Question: Was wondering how I would implement a 'Click everywhere but on this element' event.
I have something that you can compare to a list of files in a file explorer. You can select certain elements but if you click outside the element controller it needs to deselect everything.

Added a screenshot to make it more clear. So what I want to do is that if I click anywhere but on the language elements it should fire an event.
To clarify I am not asking how I can do this with jQuery.
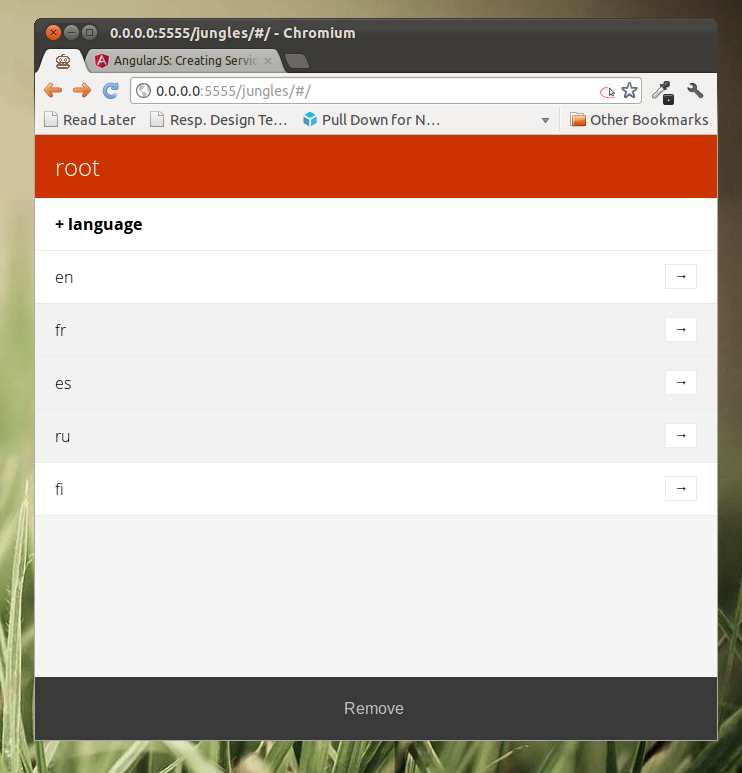
Answer: ## EDIT: There were a couple of problems in this old, old answer.
1. N calls for N uses of the directive. This probably isn't desirable for uses within the same scope with matching expressions.
2. NOTHING WAS TEARING DOWN THE EVENT HANDLERS!!!! BAD! BAD! BAD!
So, I'm updating this answer. Hopefully it didn't cause anyone too much trouble.
### Updated answer
<URL> ... there are likely other things that individual application developers will run into. This is just an example of how to handle this problem.
'''
app.factory('clickAnywhereButHereService', function($document){
var tracker = [];
return function($scope, expr) {
var i, t, len;
for(i = 0, len = tracker.length; i < len; i++) {
t = tracker[i];
if(t.expr === expr && t.scope === $scope) {
return t;
}
}
var handler = function() {
$scope.$apply(expr);
};
$document.on('click', handler);
// IMPORTANT! Tear down this event handler when the scope is destroyed.
$scope.$on('$destroy', function(){
$document.off('click', handler);
});
t = { scope: $scope, expr: expr };
tracker.push(t);
return t;
};
});
app.directive('clickAnywhereButHere', function($document, clickAnywhereButHereService){
return {
restrict: 'A',
link: function(scope, elem, attr, ctrl) {
var handler = function(e) {
e.stopPropagation();
};
elem.on('click', handler);
scope.$on('$destroy', function(){
elem.off('click', handler);
});
clickAnywhereButHereService(scope, attr.clickAnywhereButHere);
}
};
});
'''
### Original answer (with fixes for teardown of event handlers)
You were close with the one answer you've found, but I've <URL> for you to show you what it was missing.
'''
app.directive('clickAnywhereButHere', function($document){
return {
restrict: 'A',
link: function(scope, elem, attr, ctrl) {
var elemClickHandler = function(e) {
e.stopPropagation();
};
var docClickHandler = function() {
scope.$apply(attr.clickAnywhereButHere);
};
elem.on('click', elemClickHandler);
$document.on('click', docClickHandler);
// teardown the event handlers when the scope is destroyed.
scope.$on('$destroy', function() {
elem.off('click', elemClickHandler);
$document.off('click', docClickHandler);
});
}
}
})
'''
'''
<a click-anywhere-but-here="clickedSomewhereElse()"
ng-click="clickedHere()">Don't Click Me!</a>
'''